A time-domain vibration trace from a rotating-machine test bench is shown. Determine the machine's mechanical condition. Answer with exactly one of: normal, misalignment, unbalance, looseness.
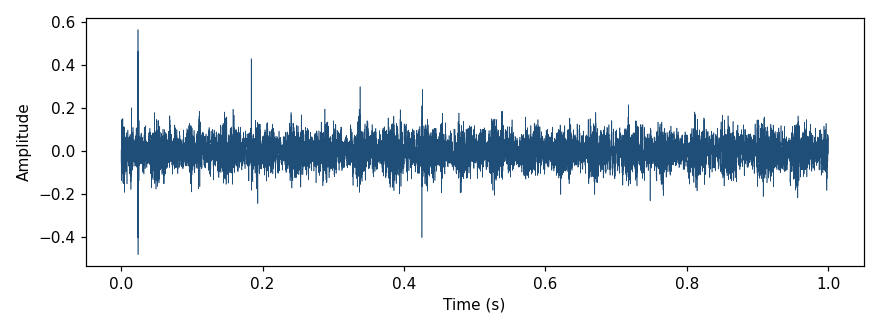
Answer: looseness